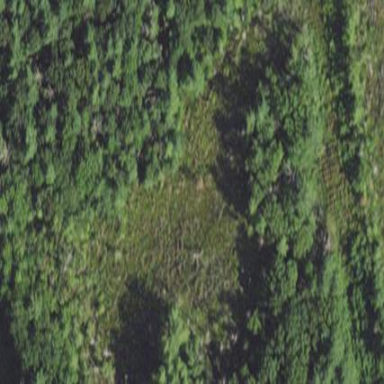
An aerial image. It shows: Nature reserve designated for conservation purposes.